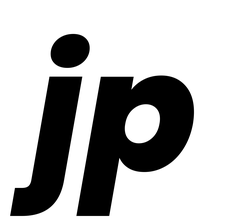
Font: Poppins-ExtraBoldItalic